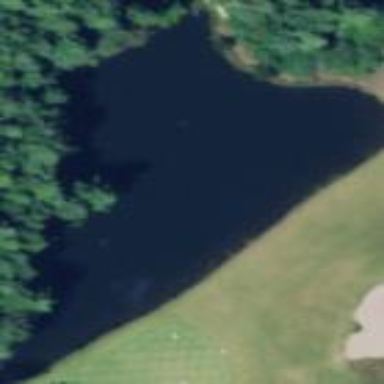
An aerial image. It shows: Scenic view of water hazard on golf course. The natural water feature adds beauty to the landscape.